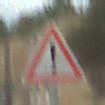
Verkehrszeichen: Gefahrenstelle
Umgebung: Outdoor, Suburban
Tageszeit: MorningAfternoon
Wetter: PartlyCloudy
Licht: Natural
Jahreszeit: NotSpecified
Kontrast: LowContrast